Question: I have an NSCollectionView. When I drag items (around the view, or outside of the view), I get the right appearance, but the cell is empty while the dragging occurs (see animated GIF below). The desired behavior is to be like the Finder - that is, the icon should remain in place and the dragged image appears in addition to it.
I have tried a variety of things to no avail. For example, I tried setting the drag operation to Copy in sourceOperationMaskForDraggingContext. Can't remember the other ones - they failed so I deleted the experiments. When the drag completes, everything updates properly, but during the drag it looks wrong.
Is there a (hopefully easy) way to get NSCollectionView to act more like the Finder when dragging? Thanks.
[
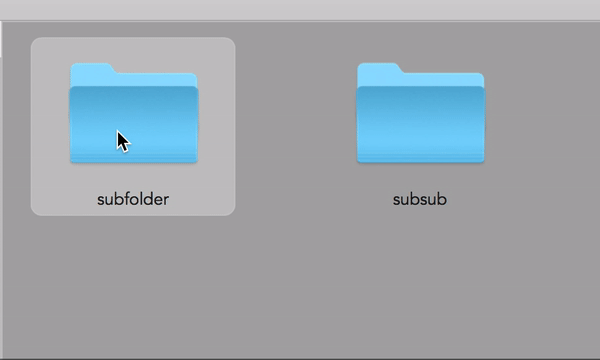
Answer: This appears to be essentially the same question as <URL>
My initial solution was to use a custom view for the collection view item. In my subclass I override 'setHidden:' to prevent the collection view from hiding my item view while the item is being dragged. This had some undesirable side-effects. It appears that NSCollectionView also hides item views when changing the layout.
The next idea (so far) works fine in my application. I un-hide the item views when dragging starts.
'''
@interface HGImagesCollectionViewDelegate : NSObject <NSCollectionViewDelegate>
@end
@implementation HGImagesCollectionViewDelegate
- (void)collectionView:(NSCollectionView *)collectionView
draggingSession:(NSDraggingSession *)session
willBeginAtPoint:(NSPoint)screenPoint
forItemsAtIndexPaths:(NSSet<NSIndexPath *> *)indexPaths
{
// Prevent item from being hidden (creating a hole in the grid) while being dragged
for (NSIndexPath *indexPath in indexPaths) {
[[[collectionView itemAtIndexPath:indexPath] view] setHidden:NO];
}
// ...
}
@end
'''